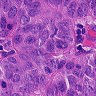
Metastatic tissue present: yes